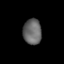
Tissue: lung
Cell type: Endothelial cells
Senescence score: 0.5531
Nuclear area (px): 455
Mean DAPI intensity: 104.015